Field crop: tomato
Growth stage: 1
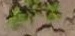
Species: portulaca